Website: lowes
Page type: order-returns
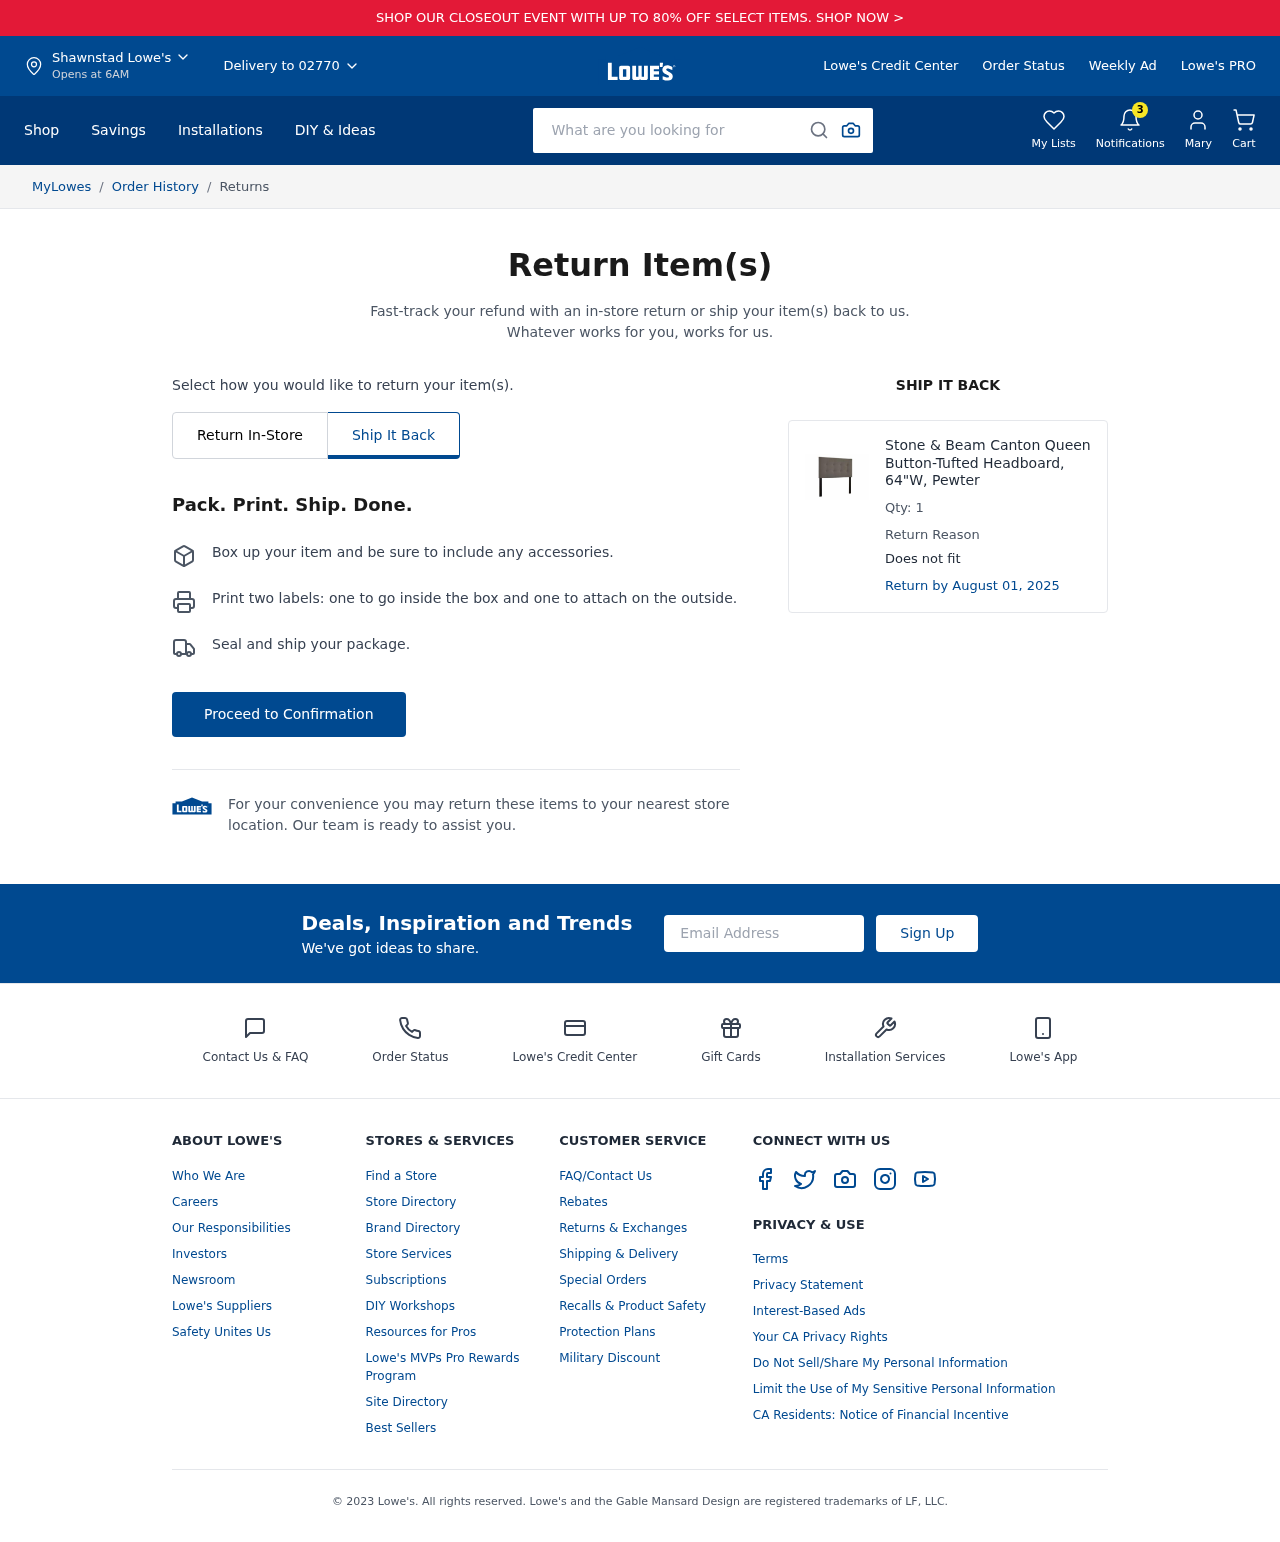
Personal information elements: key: PII_CITY
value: Shawnstad
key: PII_EMAIL
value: mary_rodriguez@hotmail.com
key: PII_FIRSTNAME
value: Mary
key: PII_POSTCODE
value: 02770
Product elements: key: PRODUCT1_NAME
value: Stone & Beam Canton Queen Button-Tufted Headboard, 64"W, Pewter
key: PRODUCT1_QUANTITY
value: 1
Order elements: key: ORDER_RETURN_BY_DATE
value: August 01, 2025
Search elements: key: HEADER_SEARCH
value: What are you looking for
Other elements: key: NOTIFICATION_COUNT
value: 3